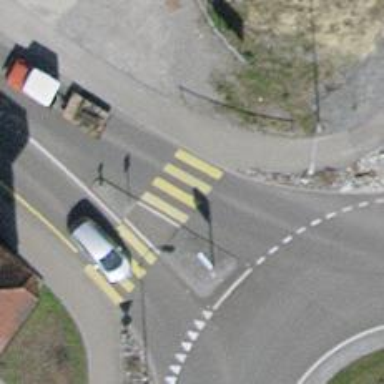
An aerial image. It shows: Uncontrolled zebra crossing on the road.